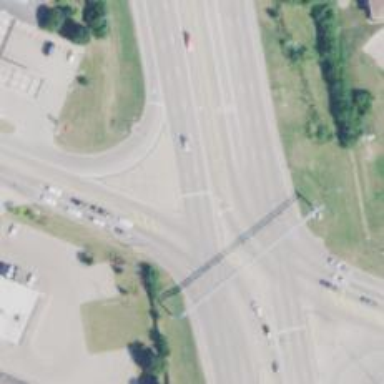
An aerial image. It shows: Solid stop line on the road.